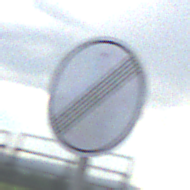
Verkehrszeichen: EndeSaemtlicherBegrenzungen
Umgebung: Outdoor, RoadRail
Tageszeit: MorningAfternoon
Wetter: PartlyCloudy
Licht: Natural
Jahreszeit: NotSpecified
Kontrast: LowContrast